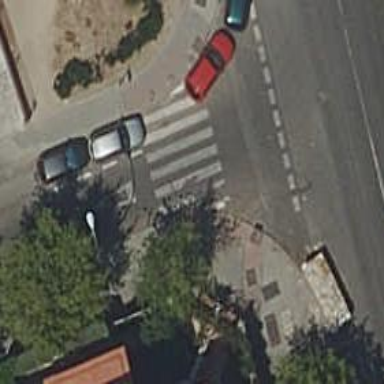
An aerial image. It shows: Uncontrolled road crossing.